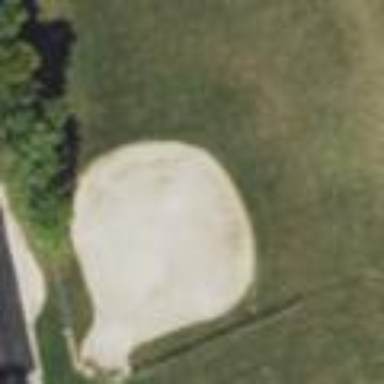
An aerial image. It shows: Baseball pitch for leisure land.